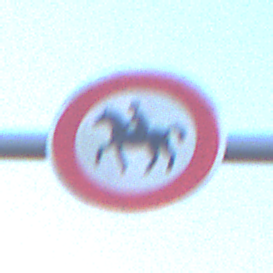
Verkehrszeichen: VerbotReiter
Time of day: Dawn
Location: Outdoor (Nature)
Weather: Clear
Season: NotSpecified
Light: Natural